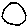
Label: circle